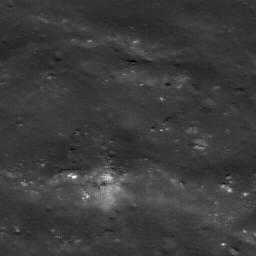
Host type: background_regolith
Lunar coordinates: latitude nan, longitude nan